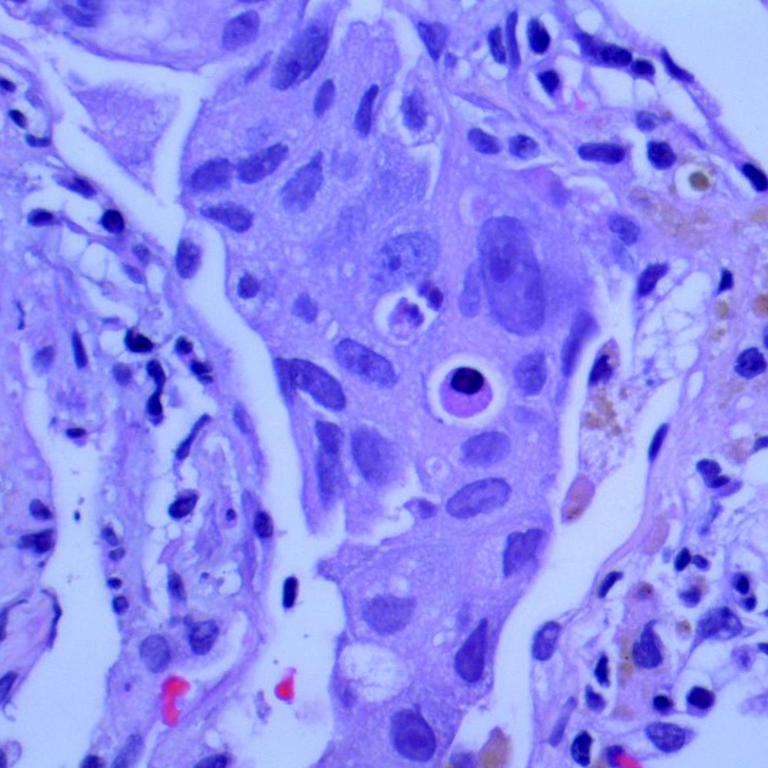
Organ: lung
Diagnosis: adenocarcinomas